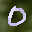
Label: 0